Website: macys
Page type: billing-address
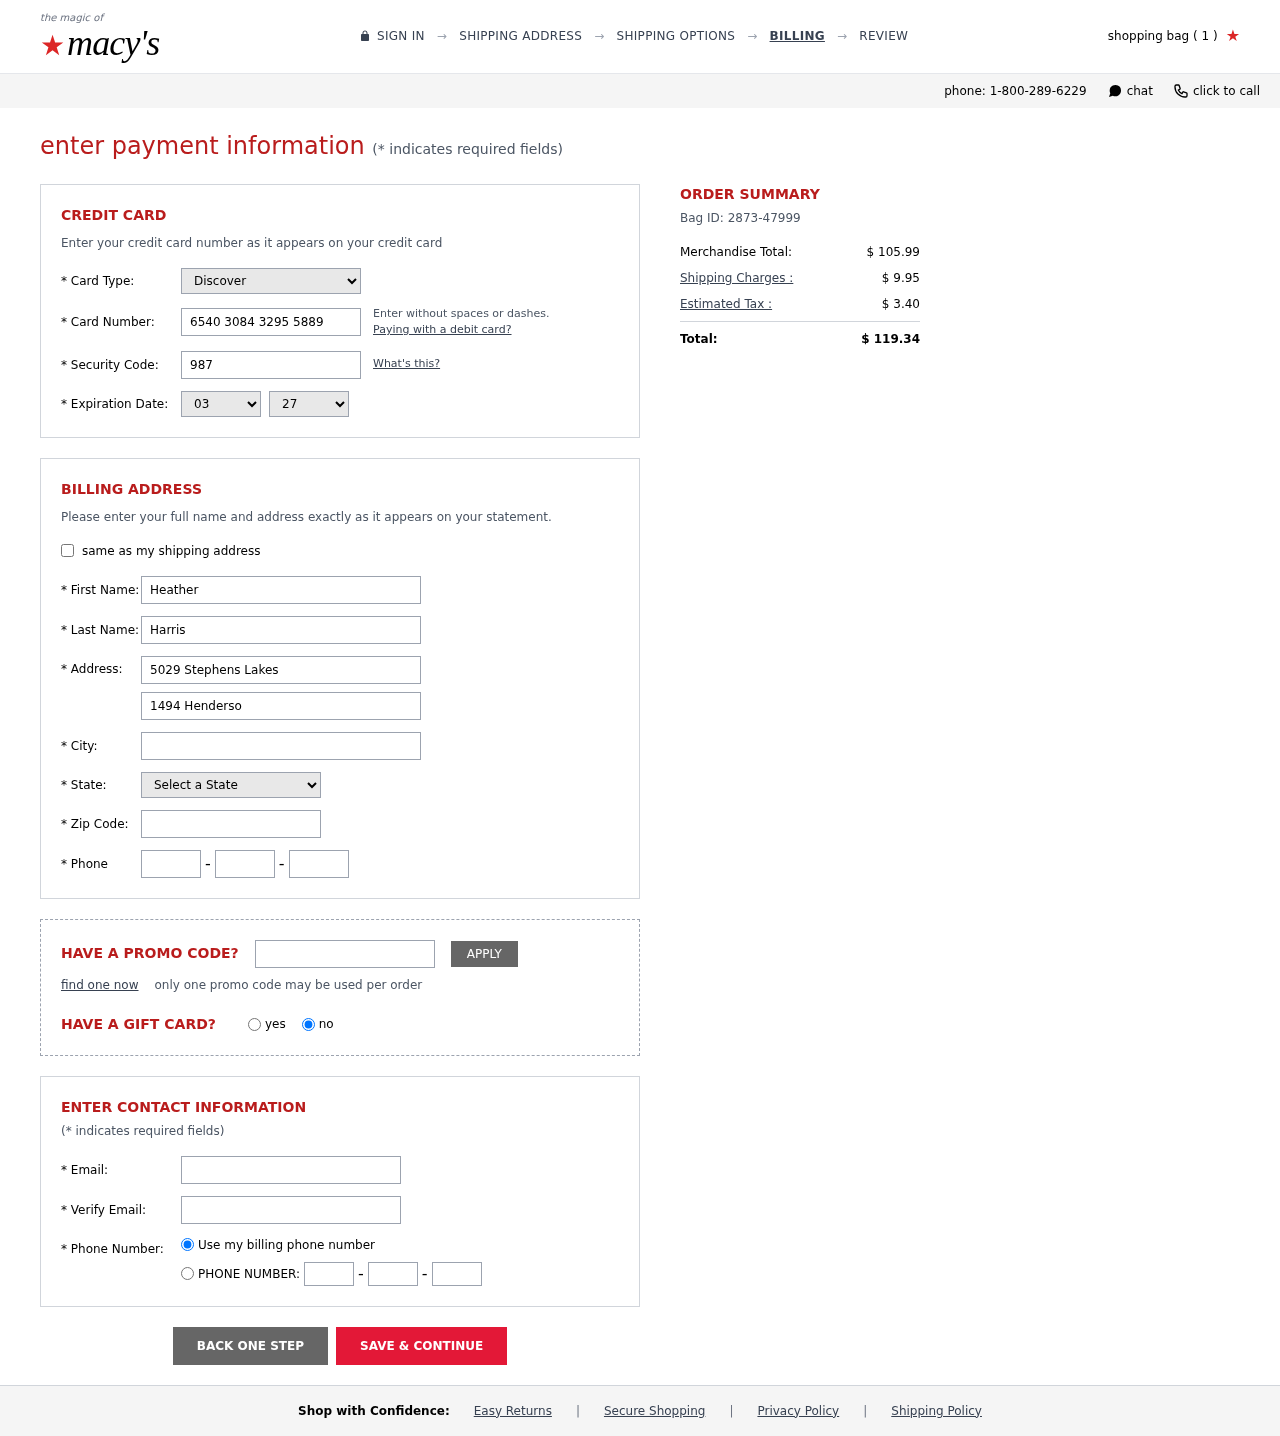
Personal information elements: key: PII_CARD_CVV
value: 987
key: PII_CARD_EXPIRY_MONTH
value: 03
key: PII_CARD_EXPIRY_YEAR
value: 27
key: PII_CARD_NUMBER
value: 6540 3084 3295 5889
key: PII_CARD_TYPE
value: Discover
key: PII_CITY
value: North Thomasmouth
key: PII_EMAIL
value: heather.harris@hotmail.com
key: PII_FIRSTNAME
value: Heather
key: PII_LASTNAME
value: Harris
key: PII_PHONE_AREA
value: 862
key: PII_PHONE_PREFIX
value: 649
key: PII_PHONE_SUFFIX
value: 0049
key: PII_POSTCODE
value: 43969
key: PII_STATE_ABBR
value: WI
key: PII_STREET
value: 5029 Stephens Lakes
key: PII_STREET2
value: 1494 Henderson Prairie Apt. 500
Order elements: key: ORDER_NUM_ITEMS
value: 1
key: ORDER_ID
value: Bag ID: 2873-47999
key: ORDER_SUBTOTAL
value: $ 105.99
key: ORDER_SHIPPING_COST
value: $ 9.95
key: ORDER_TAX
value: $ 3.40
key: ORDER_TOTAL
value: $ 119.34